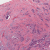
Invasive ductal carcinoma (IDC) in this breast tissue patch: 1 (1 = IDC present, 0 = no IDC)